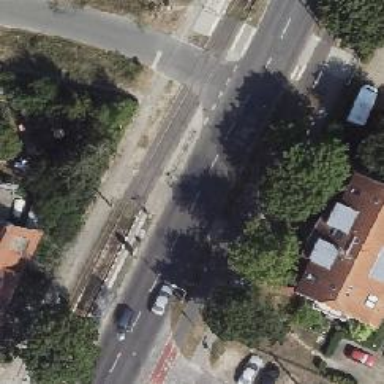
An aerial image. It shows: Tram crossing on the railway.